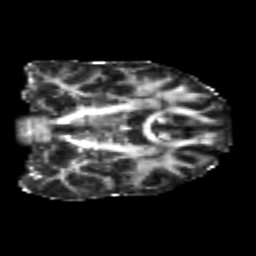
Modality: FA
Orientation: coronal
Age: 22
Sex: female
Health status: healthy
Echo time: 0.074 s